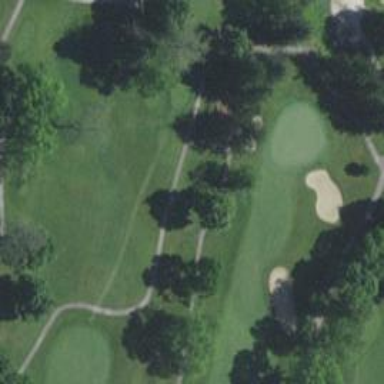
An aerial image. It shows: Pathway for golfing.